Current action and preconditions to check: trajectory_clear

Your task: For each precondition in the list above, predict whether it will hold at this action.

Consider the current scene as observed from the mobile robot's camera, and analyze the predicted future states of all dynamic agents (e.g., people, animals, vehicles, or any moving entities) within the NEXT SECOND.

IMPORTANT: Only answer "very likely" if you are absolutely certain—based on strong, clear evidence—that a dynamic agent will violate the precondition in the predicted future state. Do NOT answer "very likely" for unlikely, ambiguous, or low-probability risks.

Ask yourself for each precondition: Is there a high probability, with clear and convincing evidence, that the predicted future states of any dynamic agent will interfere with the predicted future state of the currently executing action within the NEXT SECOND, causing that precondition to fail?

Assess the risk level based on these predictions. Use "likely" or "very likely" if motions create a clear risk of interference.

Use "neutral" or "improbable" if agents are nearby but their predicted paths are clearly diverging or non-conflicting.

Failure Risk Categories: "very improbable", "improbable", "neutral", "likely", "very likely"

Answer Format: Output ONLY the probability_of_failure value from these categories: "very improbable", "improbable", "neutral", "likely", "very likely"

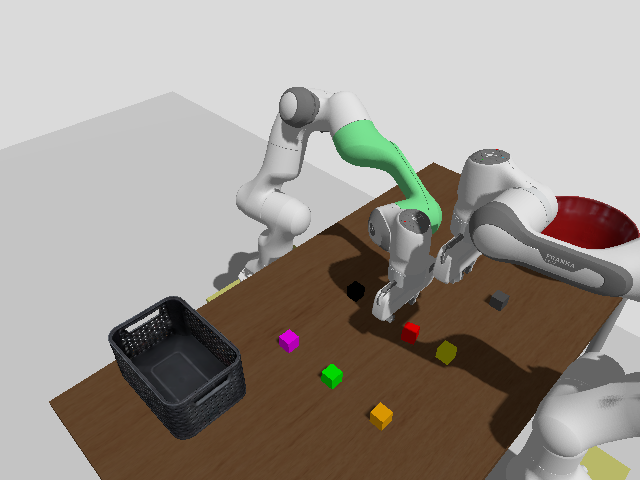

Answer: improbable